Field crop: tomato
Growth stage: 2
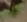
Species: solanum